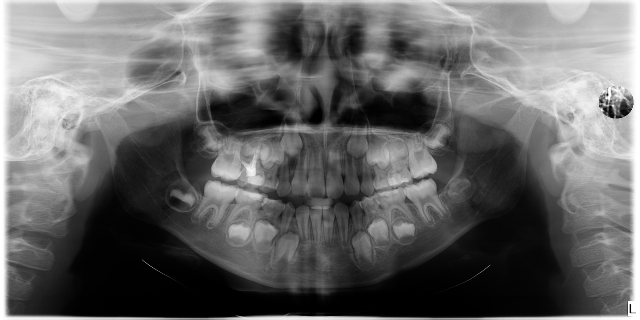
adult